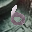
Label: 6